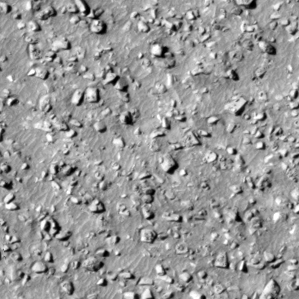
Label: non_frost